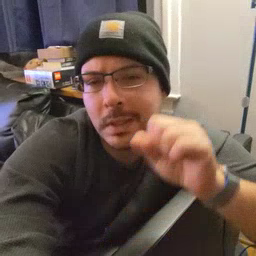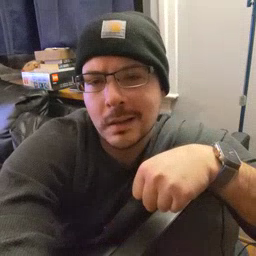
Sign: can